Question: Where l_1 = 1, l_2 = 4, l_3 = 5 are blocks with different length and I need to make one big block with the length of l = 8 using the formula.
Can someone explain me the following formula:

The formula is in LaTeX, with array L = [l + 1]
Sorry about the formatting, but I can't upload images.
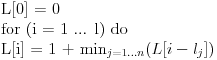
Answer: The question seems to be about finding what is the minimum number of blocks needed to make a bigger block. Also, there seems to be no restriction on the number of individual blocks available.
Assuming you have blocks of n different lengths. 'l1, l2 .. ln'. What is the minimum number of blocks you can use to make one big block of length 'k'?
The idea behind the recursive formula is that you can make a block of length 'i' by adding one block of length 'l1' to a hypothetical big block of length 'i-l1' that you might already have made using the minimum number of blocks (because that is what your 'L' array holds. For any index 'j', it holds the minimum number of blocks needed to make a block of size 'j'). Say the 'i-l1' block was built using 4 blocks. Using those 4 blocks and 1 more block of size 'l1', you created a block of size 'i' using 5 blocks.
But now, say a block of size 'i-l2' was made only using 3 blocks. Then you could easily add another block of size 'l2' to this block of size 'i-l2' and make a block of size 'i' using only 4 blocks!
That is the idea behind iterating over all possible block lengths and choosing the minimum of them all (mentioned in the third line of your latex image).
Hope that helps.